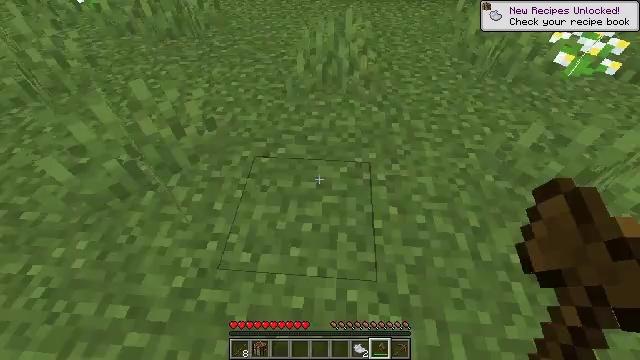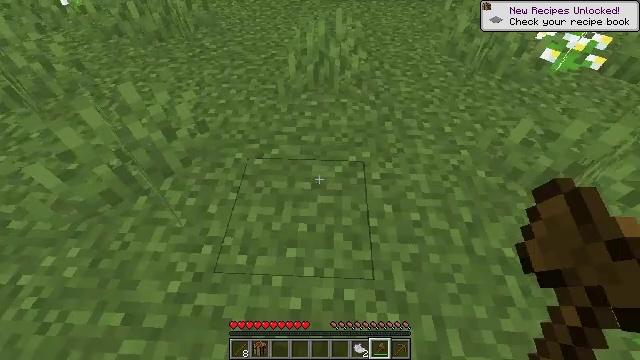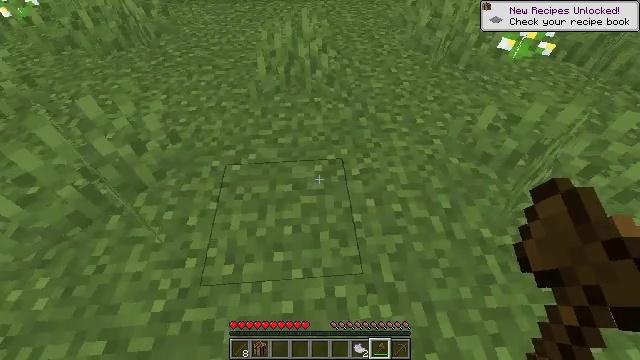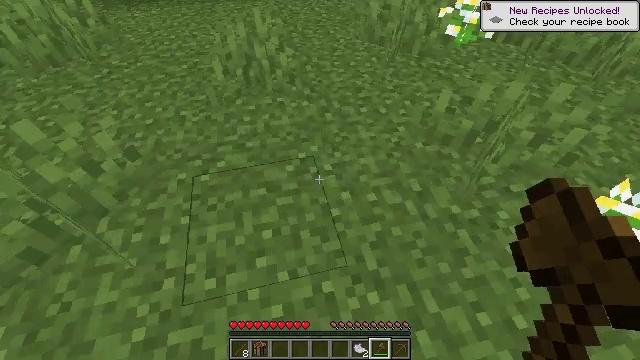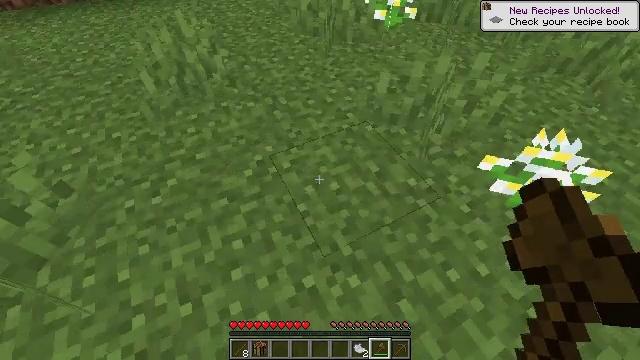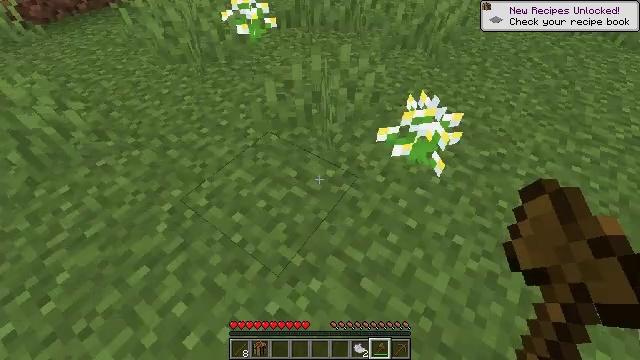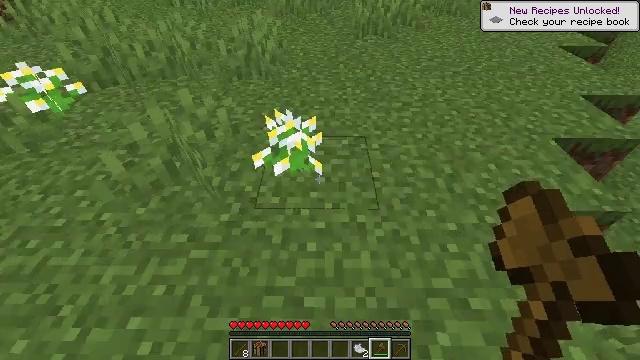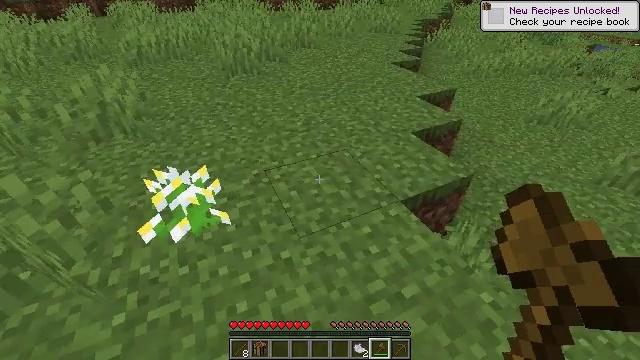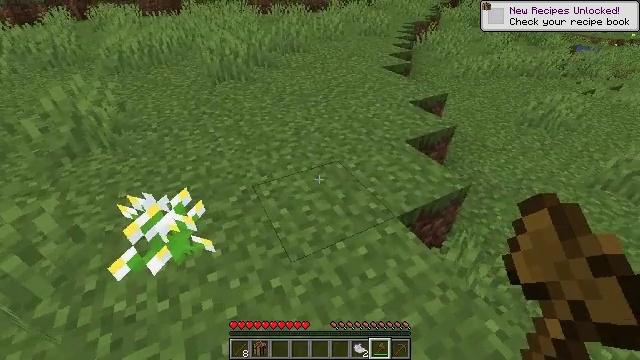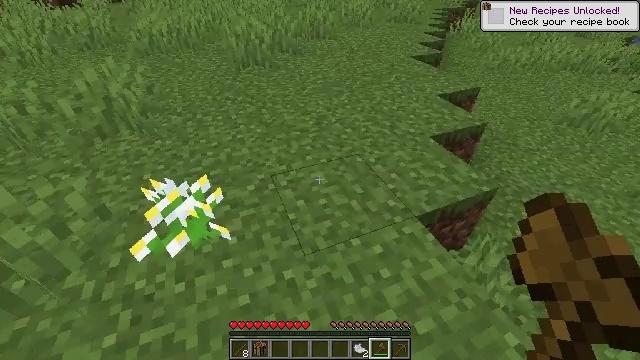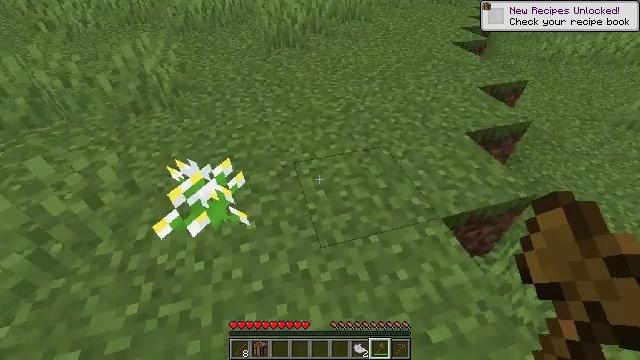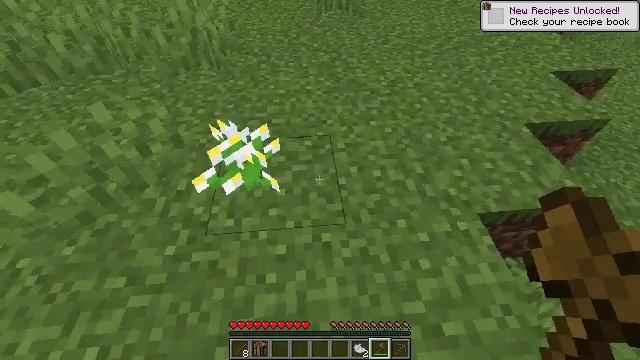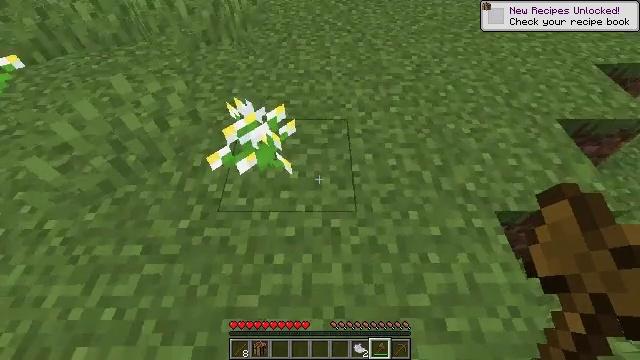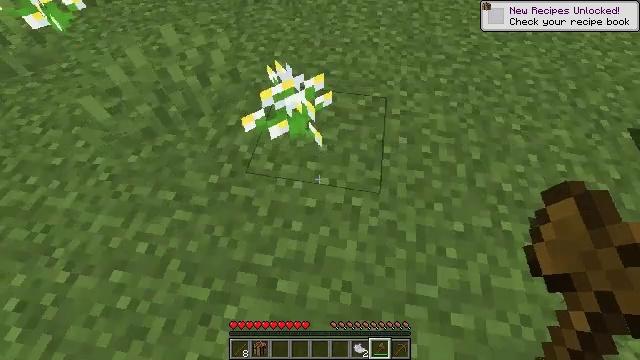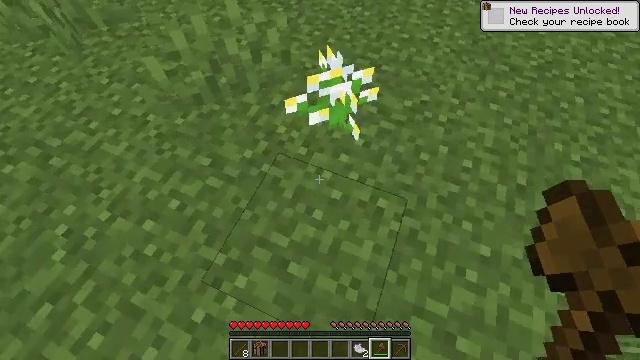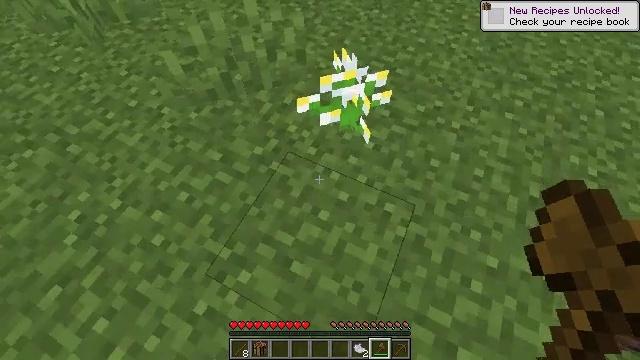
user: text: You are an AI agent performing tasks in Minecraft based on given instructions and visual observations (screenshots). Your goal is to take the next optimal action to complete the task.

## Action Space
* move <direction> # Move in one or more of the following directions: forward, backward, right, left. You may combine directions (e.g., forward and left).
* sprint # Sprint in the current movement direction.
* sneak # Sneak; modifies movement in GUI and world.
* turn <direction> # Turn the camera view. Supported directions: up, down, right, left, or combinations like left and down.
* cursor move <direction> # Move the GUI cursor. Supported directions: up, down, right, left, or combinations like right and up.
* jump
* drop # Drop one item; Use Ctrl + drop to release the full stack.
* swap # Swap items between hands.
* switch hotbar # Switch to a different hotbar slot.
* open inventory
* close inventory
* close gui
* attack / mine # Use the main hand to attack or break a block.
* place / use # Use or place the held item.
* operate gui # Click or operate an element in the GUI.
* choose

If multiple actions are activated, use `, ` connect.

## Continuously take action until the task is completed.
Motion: motion action
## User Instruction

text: Mine the azure bluet flower.
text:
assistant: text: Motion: turn right, open inventory
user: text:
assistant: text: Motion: turn right, open inventory
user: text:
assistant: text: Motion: turn right
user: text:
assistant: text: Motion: turn right and down
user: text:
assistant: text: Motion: turn right and up
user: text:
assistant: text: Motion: turn right and up
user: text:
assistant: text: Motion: move forward, turn right and up
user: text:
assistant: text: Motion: move forward, turn right
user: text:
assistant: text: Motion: turn left and down
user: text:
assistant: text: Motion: turn left and down
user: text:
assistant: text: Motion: turn left and down
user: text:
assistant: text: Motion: turn left and down
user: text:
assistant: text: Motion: turn left and down
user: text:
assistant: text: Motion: turn left and down
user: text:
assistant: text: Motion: turn left
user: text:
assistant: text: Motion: no_op
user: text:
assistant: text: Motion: turn right and up
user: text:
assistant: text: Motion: turn right and up
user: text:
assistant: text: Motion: move forward, turn right and up
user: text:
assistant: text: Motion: move forward
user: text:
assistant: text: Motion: move forward
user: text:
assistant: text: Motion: move forward, attack / mine
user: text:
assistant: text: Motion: move forward, attack / mine
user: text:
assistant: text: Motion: move forward
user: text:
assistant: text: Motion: move forward, turn right
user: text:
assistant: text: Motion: move forward, turn right
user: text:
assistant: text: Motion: no_op